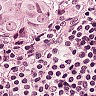
Metastatic tissue present: yes